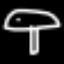
Label: mushroom